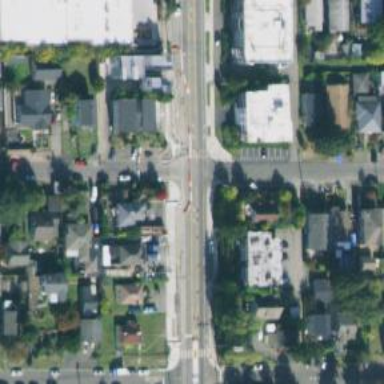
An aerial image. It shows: Secondary road with asphalt surface and separate sidewalk.